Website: walmart
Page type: payment
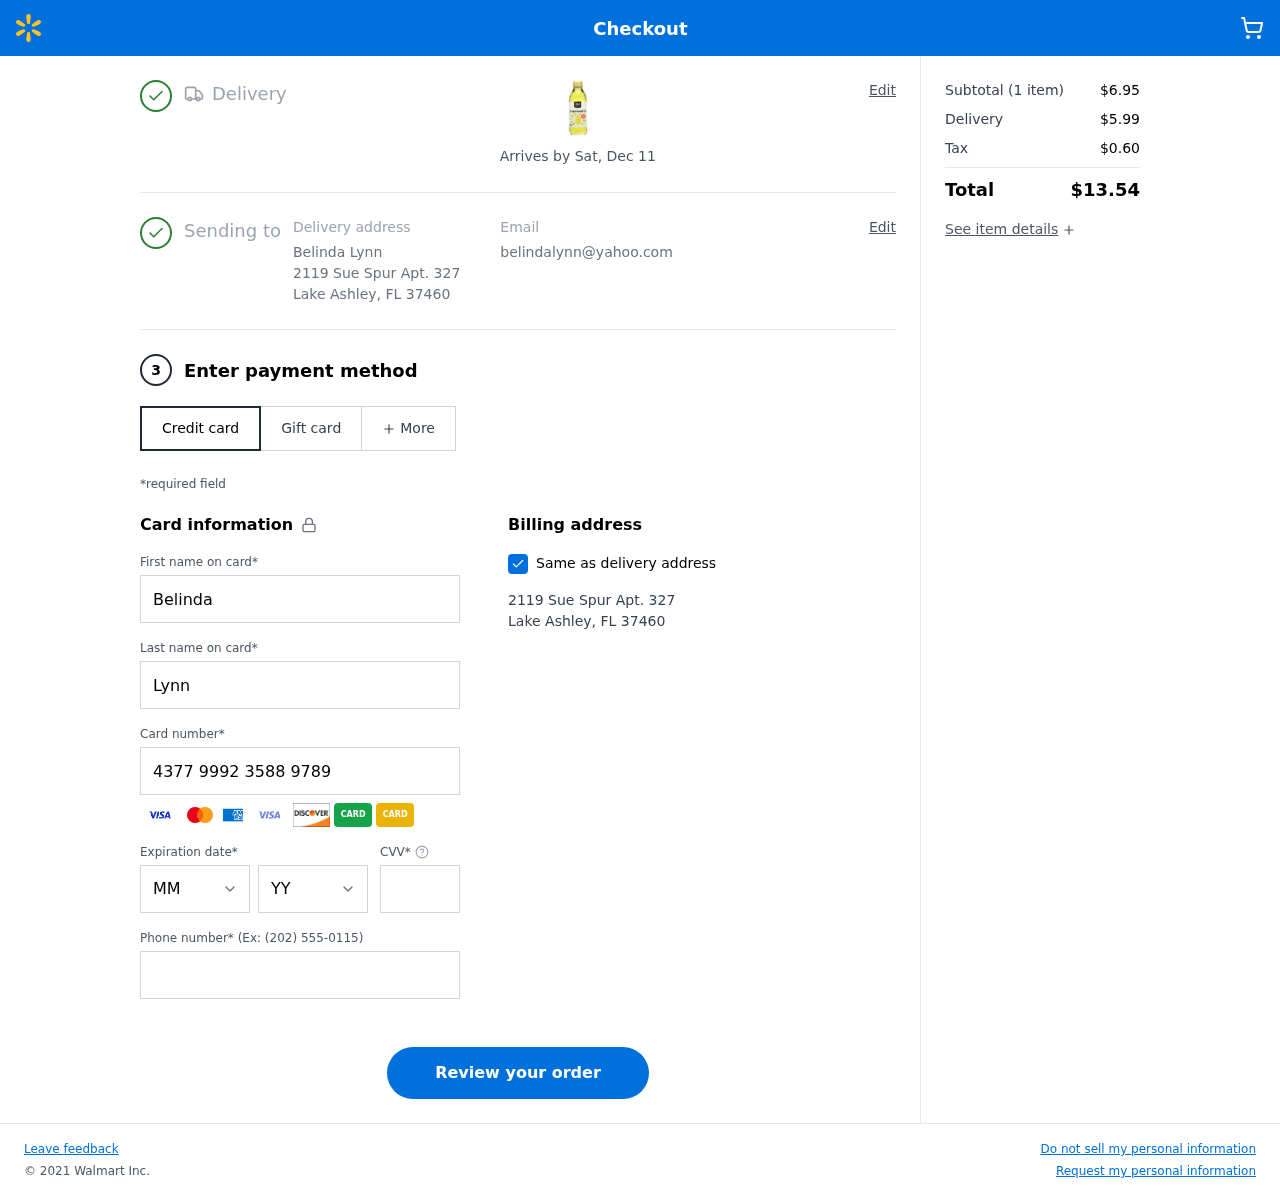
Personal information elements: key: PII_CARD_CVV
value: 858
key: PII_CARD_EXPIRY_MONTH
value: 12
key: PII_CARD_EXPIRY_YEAR
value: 27
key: PII_CARD_NUMBER
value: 4377 9992 3588 9789
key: PII_CITY
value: Lake Ashley
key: PII_EMAIL
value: belindalynn@yahoo.com
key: PII_FIRSTNAME
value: Belinda
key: PII_FULLNAME
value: Belinda Lynn
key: PII_LASTNAME
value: Lynn
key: PII_PHONE
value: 3664560138
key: PII_POSTCODE
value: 37460
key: PII_STATE_ABBR
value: FL
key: PII_STREET
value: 2119 Sue Spur Apt. 327
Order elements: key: ORDER_DELIVERY_DATE
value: Arrives by Sat, Dec 11
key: ORDER_NUM_ITEMS
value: (1 item)
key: ORDER_SUBTOTAL
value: $6.95
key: ORDER_SHIPPING_COST
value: $5.99
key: ORDER_TAX
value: $0.60
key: ORDER_TOTAL
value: $13.54